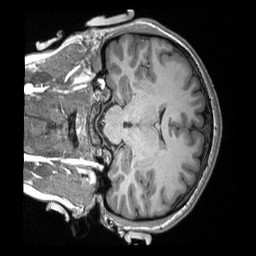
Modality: T1w
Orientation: coronal
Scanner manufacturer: siemens
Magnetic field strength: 3 T
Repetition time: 2.3 s
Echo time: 0.00308 s